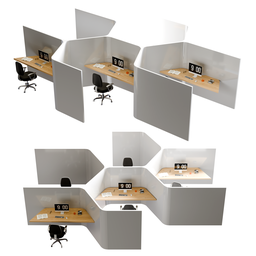
Label: furniture